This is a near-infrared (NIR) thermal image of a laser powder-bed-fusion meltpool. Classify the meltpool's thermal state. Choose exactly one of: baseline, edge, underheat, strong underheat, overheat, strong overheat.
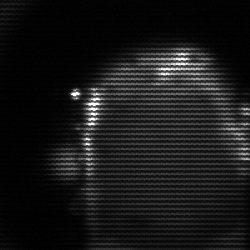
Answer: baseline